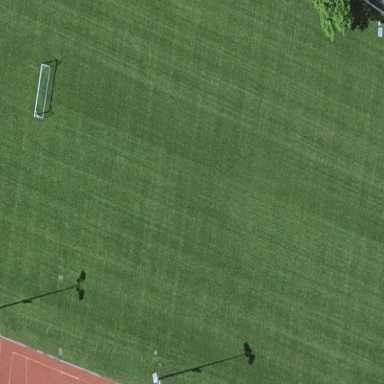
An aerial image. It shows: Grass pitch designated for multiple sports activities.